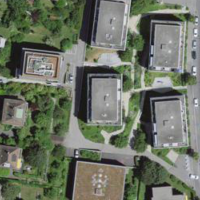
EUNIS habitat code: 55
Species observed at this site:
Zoropsis spinimana